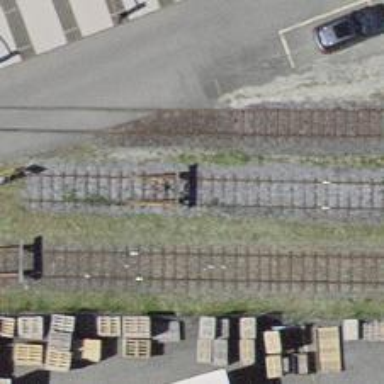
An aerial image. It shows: Railway buffer stop.